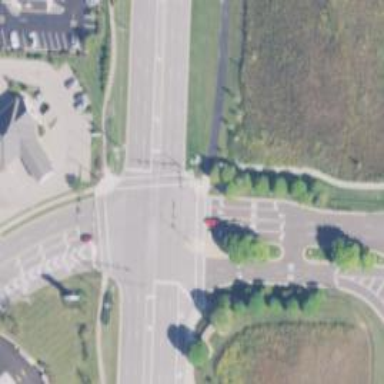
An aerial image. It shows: Marked crossing on the road.